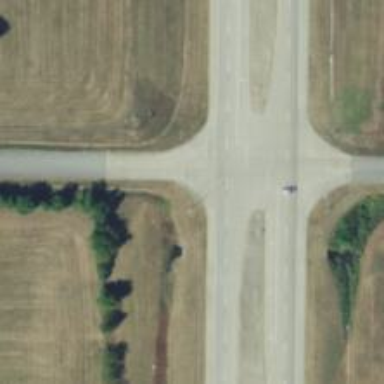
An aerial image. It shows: Road with stop sign.